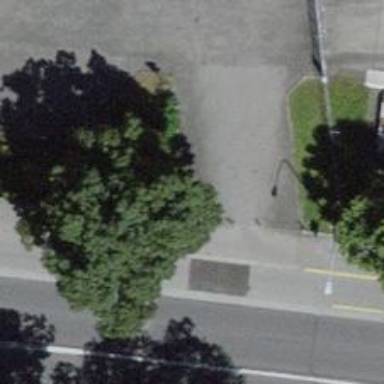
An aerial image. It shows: Bollard.